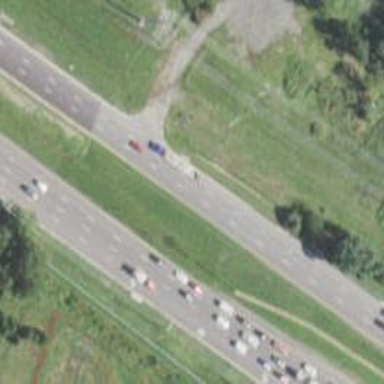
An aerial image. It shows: Expressway with asphalt surface classified as trunk highway.